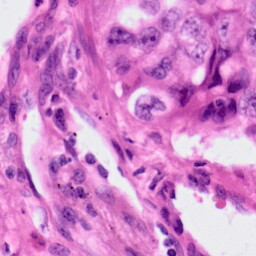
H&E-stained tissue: Lung